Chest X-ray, AP view. Patient: 61 years old, sex F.
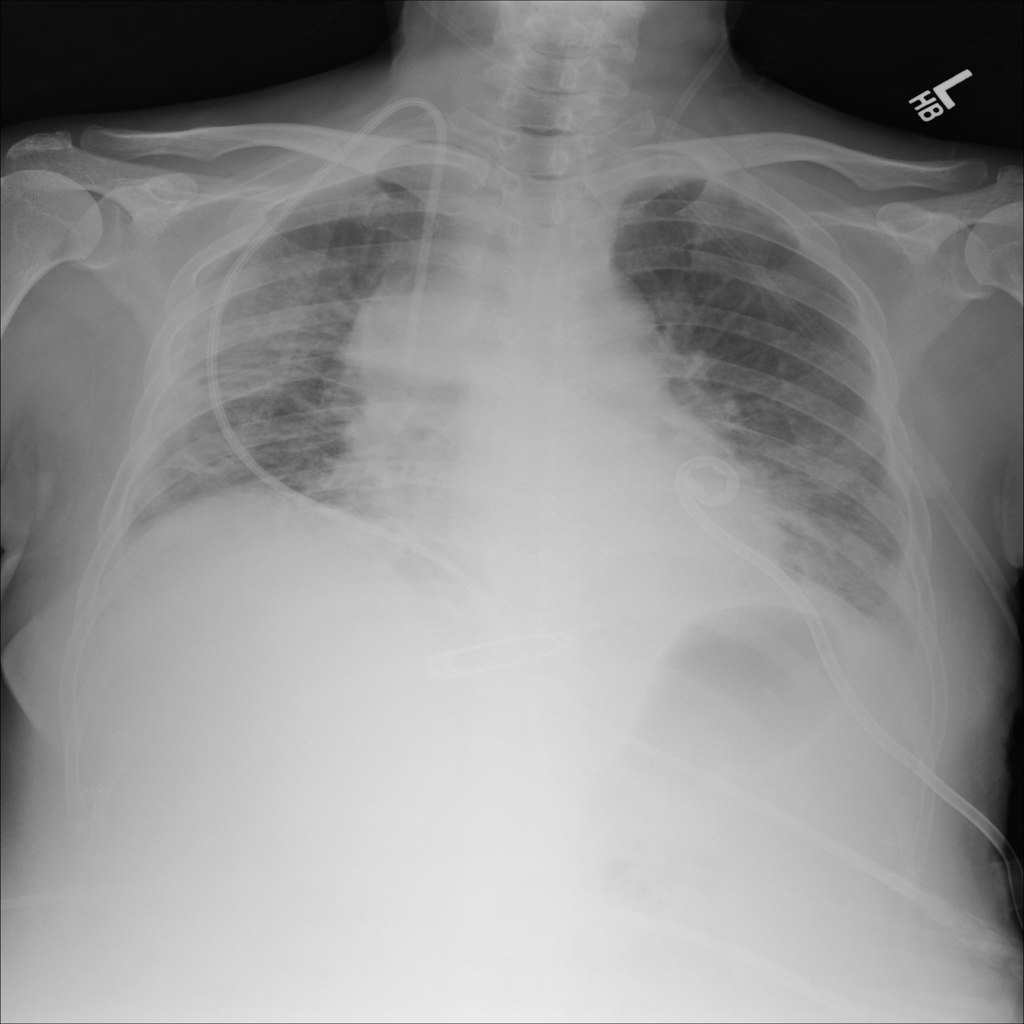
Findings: Infiltration